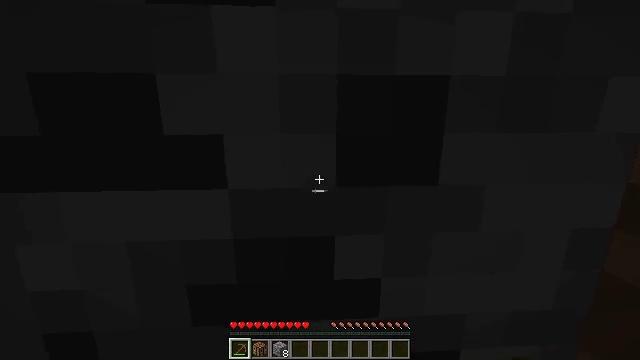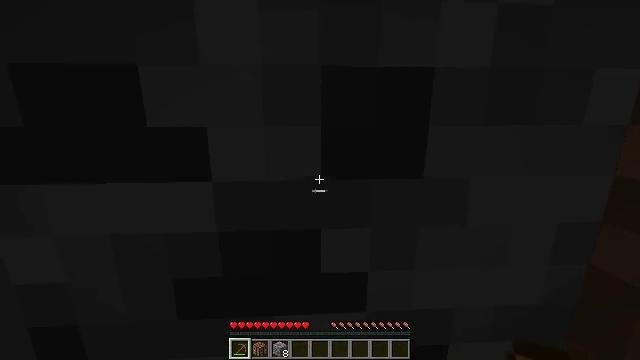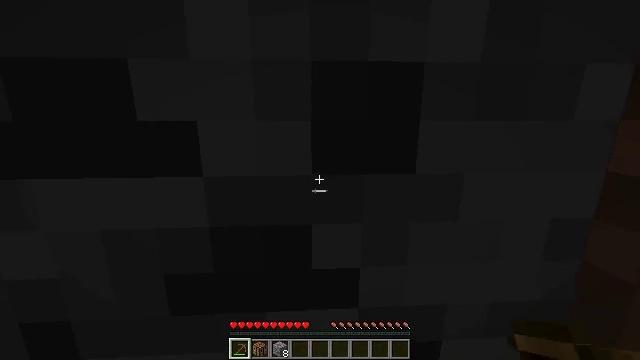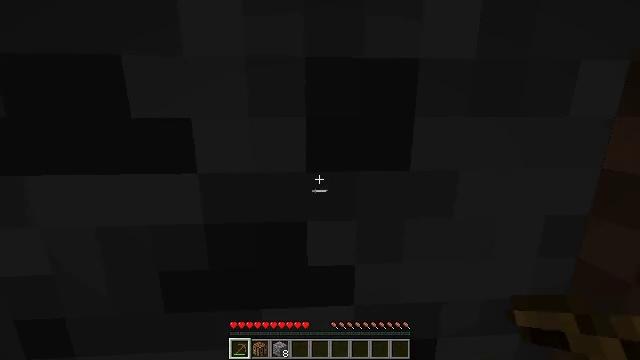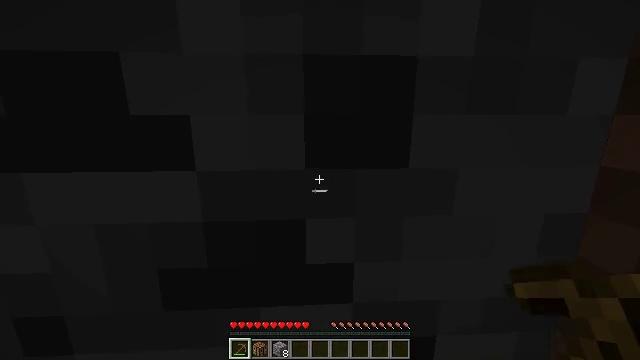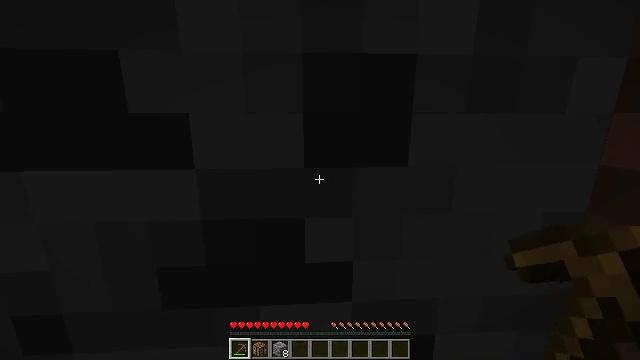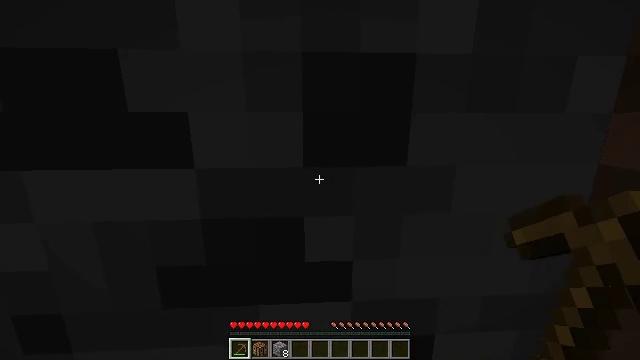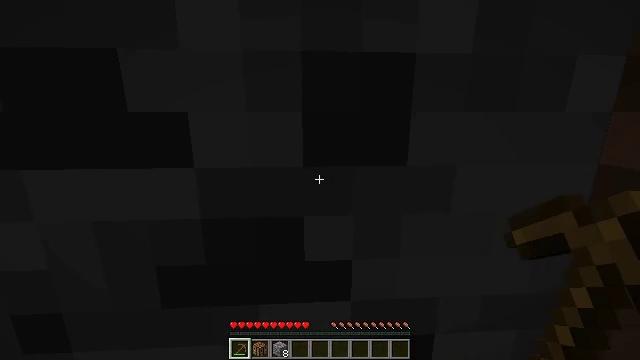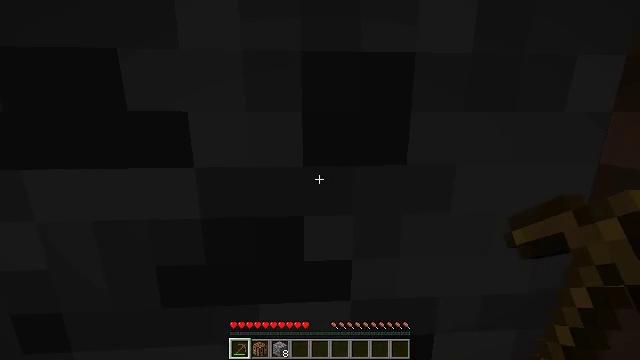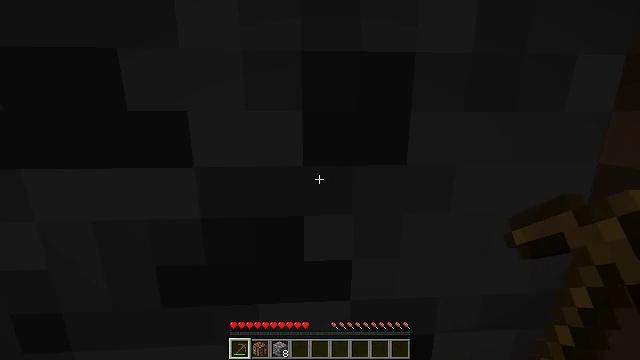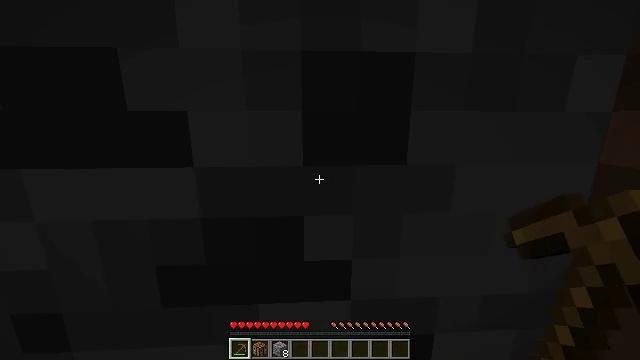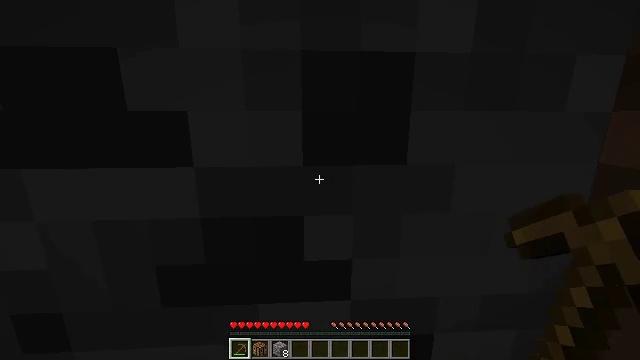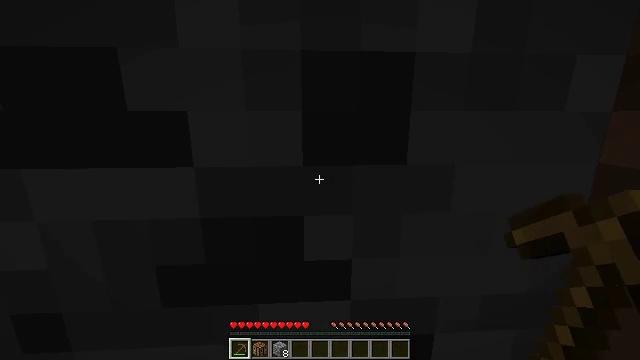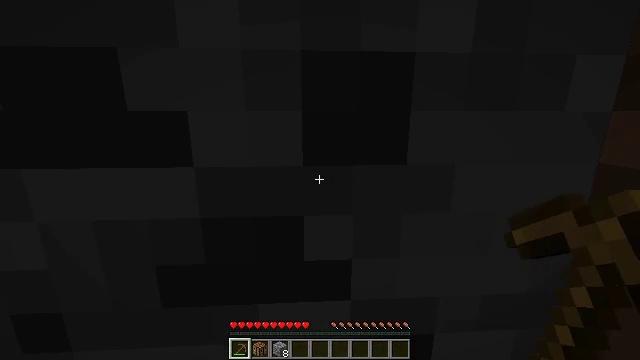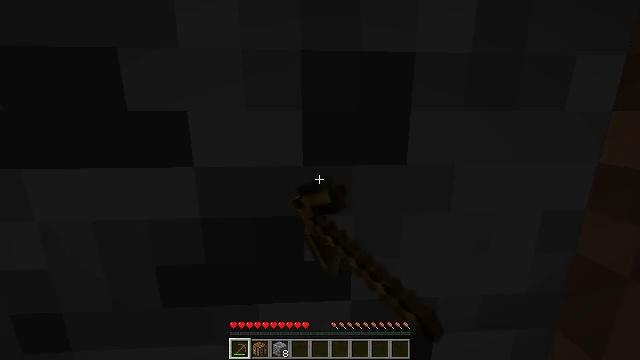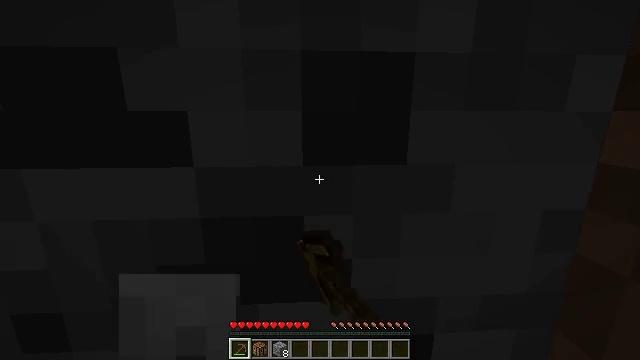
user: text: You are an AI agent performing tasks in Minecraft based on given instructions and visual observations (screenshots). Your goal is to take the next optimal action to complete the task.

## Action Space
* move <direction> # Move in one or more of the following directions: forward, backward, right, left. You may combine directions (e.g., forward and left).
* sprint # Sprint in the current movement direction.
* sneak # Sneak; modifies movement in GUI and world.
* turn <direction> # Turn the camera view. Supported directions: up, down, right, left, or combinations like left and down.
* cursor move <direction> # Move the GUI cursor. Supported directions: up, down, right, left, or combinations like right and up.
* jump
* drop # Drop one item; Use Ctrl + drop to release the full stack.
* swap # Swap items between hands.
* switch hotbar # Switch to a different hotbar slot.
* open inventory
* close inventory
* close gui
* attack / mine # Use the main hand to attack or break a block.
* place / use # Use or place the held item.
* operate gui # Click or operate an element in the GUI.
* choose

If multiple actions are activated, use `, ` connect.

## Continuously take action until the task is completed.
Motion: motion action
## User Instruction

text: Mine stone underground.
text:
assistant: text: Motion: no_op
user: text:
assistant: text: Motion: no_op
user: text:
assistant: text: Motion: no_op
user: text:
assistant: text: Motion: no_op
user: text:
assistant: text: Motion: no_op
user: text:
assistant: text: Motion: no_op
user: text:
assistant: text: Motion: no_op
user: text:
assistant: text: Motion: no_op
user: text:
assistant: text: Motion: no_op
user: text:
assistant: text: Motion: no_op
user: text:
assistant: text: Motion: no_op
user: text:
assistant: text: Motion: attack / mine
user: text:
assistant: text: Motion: attack / mine
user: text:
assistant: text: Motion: attack / mine
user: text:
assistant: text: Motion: attack / mine
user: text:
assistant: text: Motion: attack / mine
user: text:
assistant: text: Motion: attack / mine
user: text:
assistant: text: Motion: attack / mine
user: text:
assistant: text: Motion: attack / mine
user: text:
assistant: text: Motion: attack / mine
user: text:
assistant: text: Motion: attack / mine
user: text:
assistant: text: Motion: attack / mine
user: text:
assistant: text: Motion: attack / mine
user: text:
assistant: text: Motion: attack / mine
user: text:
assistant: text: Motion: attack / mine
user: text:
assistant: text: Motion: attack / mine
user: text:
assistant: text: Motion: attack / mine
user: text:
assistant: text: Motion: attack / mine
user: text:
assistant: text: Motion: attack / mine
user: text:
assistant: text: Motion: attack / mine